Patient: sex M, age 32
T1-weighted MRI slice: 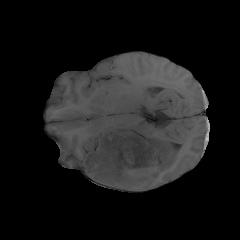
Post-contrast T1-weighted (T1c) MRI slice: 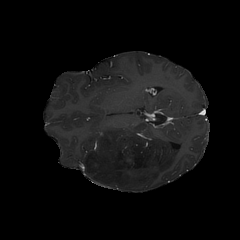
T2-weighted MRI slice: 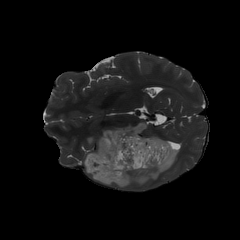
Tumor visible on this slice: yes
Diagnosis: Astrocytoma, IDH-mutant
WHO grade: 2